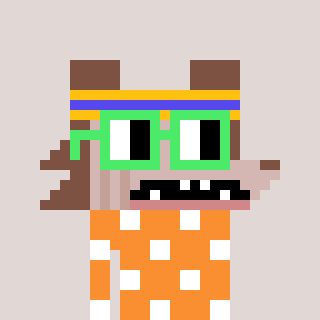
a pixel art character with square light green glasses, a werewolf-shaped head and a orange-colored body on a warm background